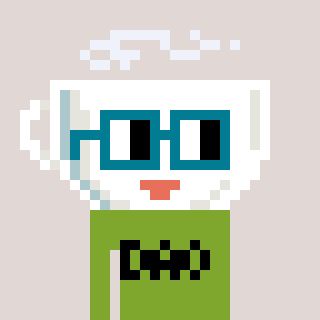
a pixel art character with square dark green glasses, a mug-shaped head and a slimegreen-colored body on a warm background